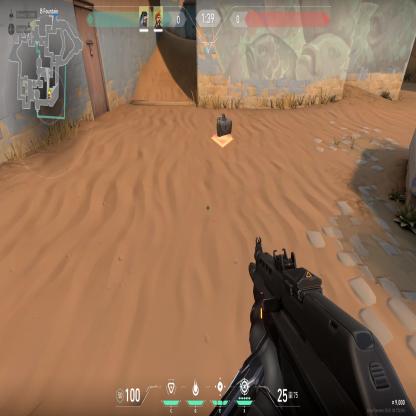
Label: dropped spike